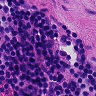
Metastatic tissue present: no